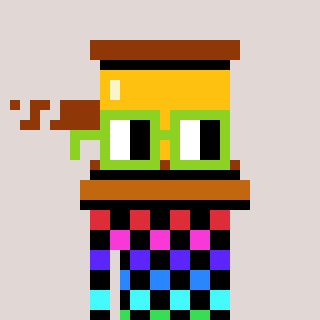
a pixel art character with square light green glasses, a gavel-shaped head and a bege-colored body on a warm background